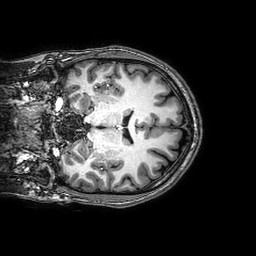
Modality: T1w
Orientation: coronal
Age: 21
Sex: male
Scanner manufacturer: philips
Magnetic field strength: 3 T
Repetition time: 0.0083 s
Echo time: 0.00382 s